Interaction volume radius: 5 \u00c5
Interaction volume height: 15 \u00c5
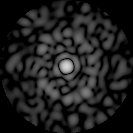
Disorder parameter: 0.8286